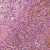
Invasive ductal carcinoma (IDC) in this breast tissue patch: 0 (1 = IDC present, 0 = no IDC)